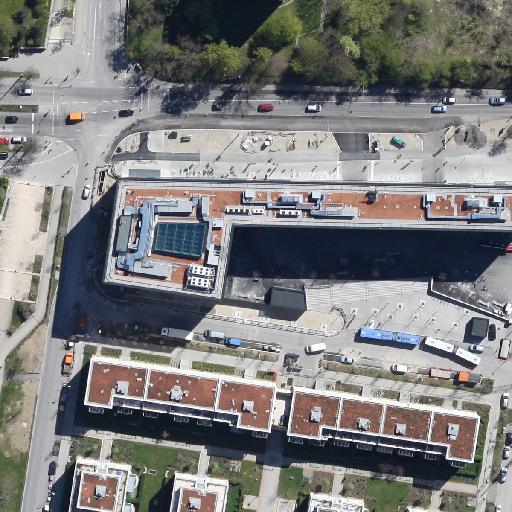
Referring expression: bikeway